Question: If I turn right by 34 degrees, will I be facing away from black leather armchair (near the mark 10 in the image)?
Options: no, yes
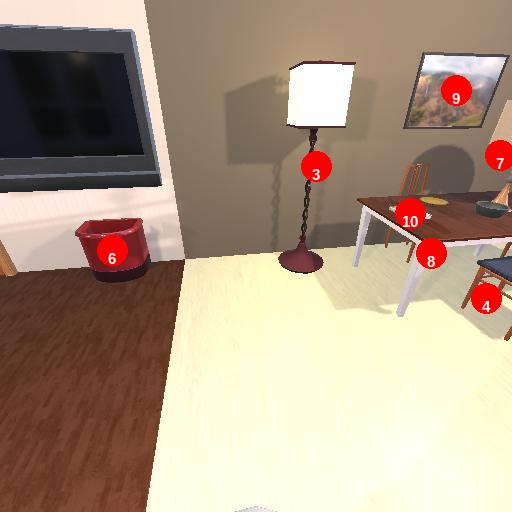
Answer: no